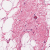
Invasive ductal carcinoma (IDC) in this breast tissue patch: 0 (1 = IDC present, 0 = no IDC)